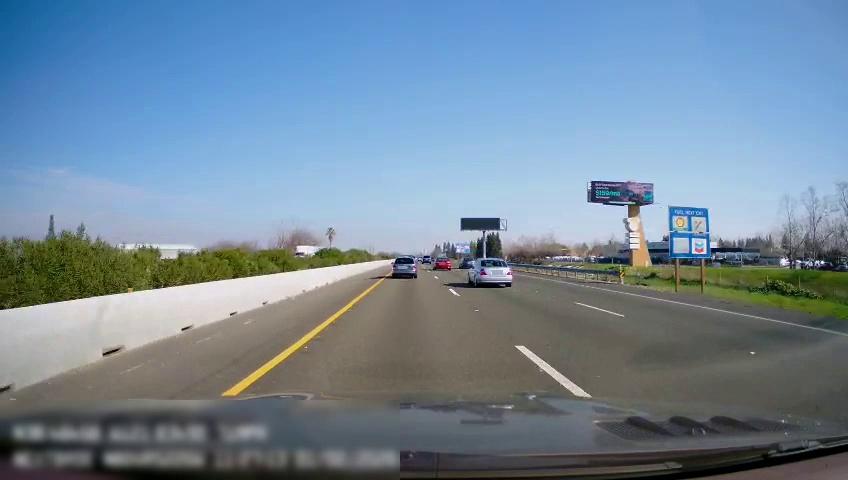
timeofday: Day
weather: Sunny
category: Drivable Space
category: Vehicles | Truck
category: Vehicles | SUV
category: Vehicles | Car
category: Vehicles | Car
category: Vehicles | SUV
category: Vehicles | Car
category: Lanes | Current Lane
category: Lanes | Current Lane
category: Lanes | Alternate Lane
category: Lanes | Alternate Lane
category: Traffic | Signs